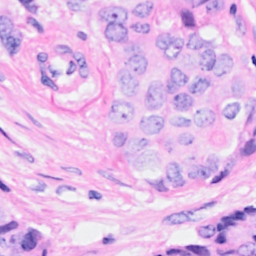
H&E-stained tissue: Breast